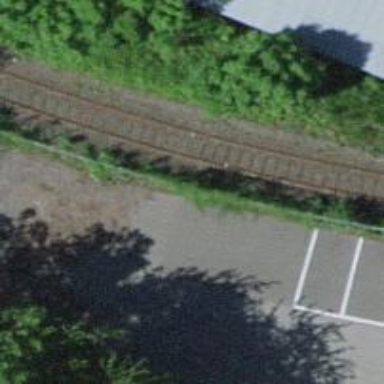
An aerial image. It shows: Disused railway spur with single track.